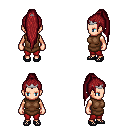
a pixel art fantasy rpg character, female body template, human, light skin, brown tunic, red pants, brunette extra-long topknot hairstyle, silver tiara, ghillies, four views (front, back, left, right), 2x2 character sprite sheet, small pixel art, hard edges, no anti-aliasing